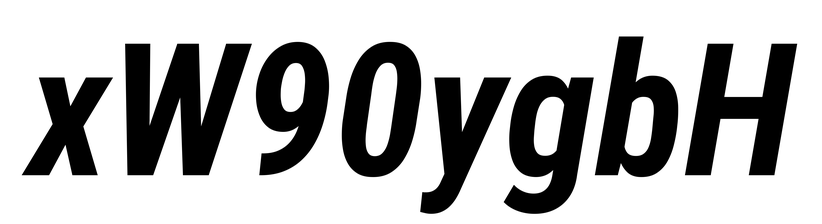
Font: Roboto-Italic_Condensed_Bold_Italic